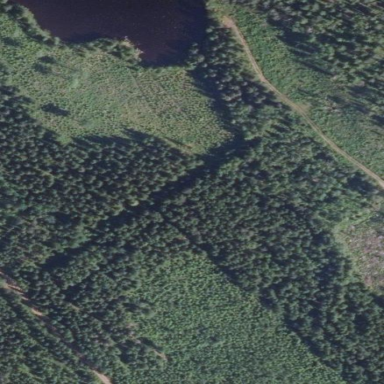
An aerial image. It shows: Clearcut man-made area surrounded by scrub vegetation.